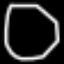
Label: octagon